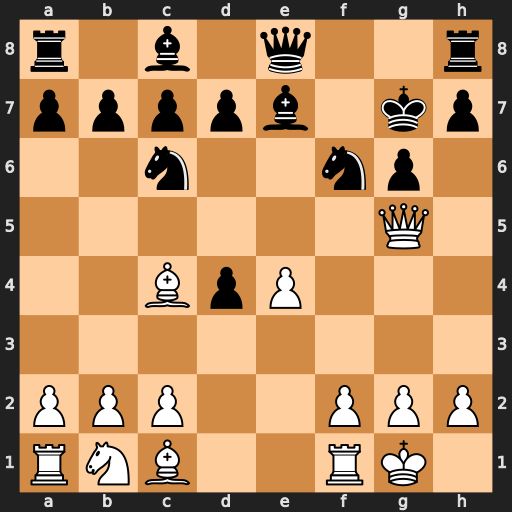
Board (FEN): r1b1q2r/ppppb1kp/2n2np1/6Q1/2BpP3/8/PPP2PPP/RNB2RK1
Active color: w
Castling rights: -
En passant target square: -
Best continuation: Qh6#